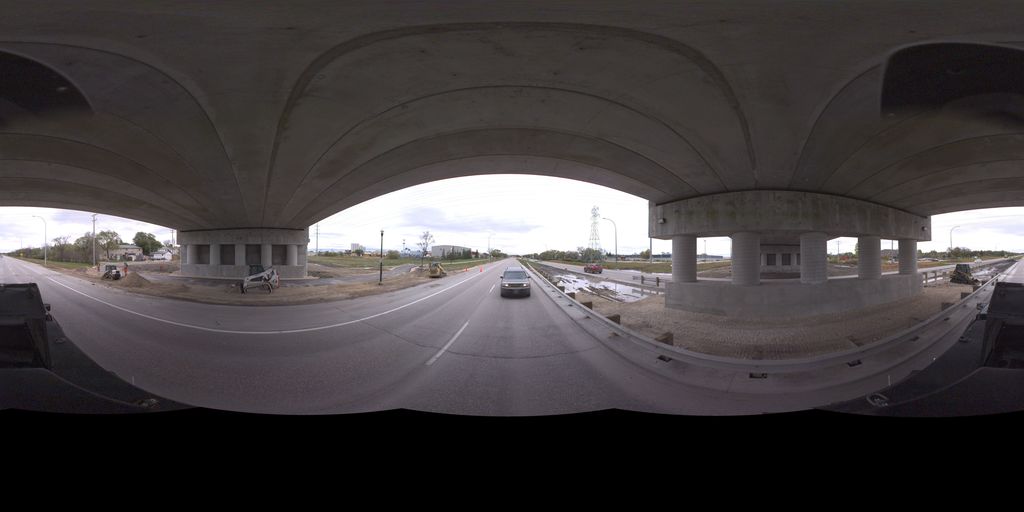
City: winnipeg